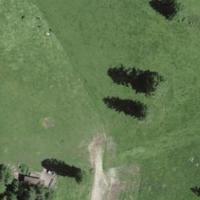
EUNIS habitat code: 24
Species observed at this site:
Silene dioica